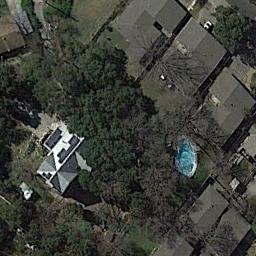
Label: medium_residential